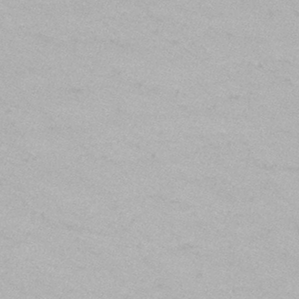
Label: frost